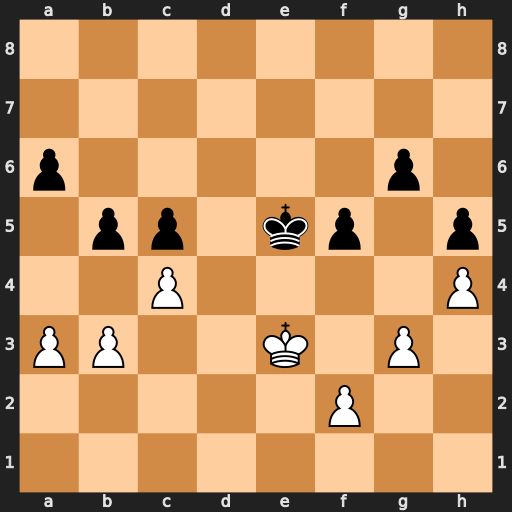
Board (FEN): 8/8/p5p1/1pp1kp1p/2P4P/PP2K1P1/5P2/8
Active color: w
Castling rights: -
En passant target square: -
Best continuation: cxb5 axb5 a4 Kd5 axb5